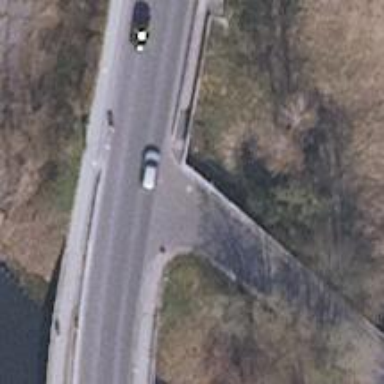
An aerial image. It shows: Ramp with concrete surface.